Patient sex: F
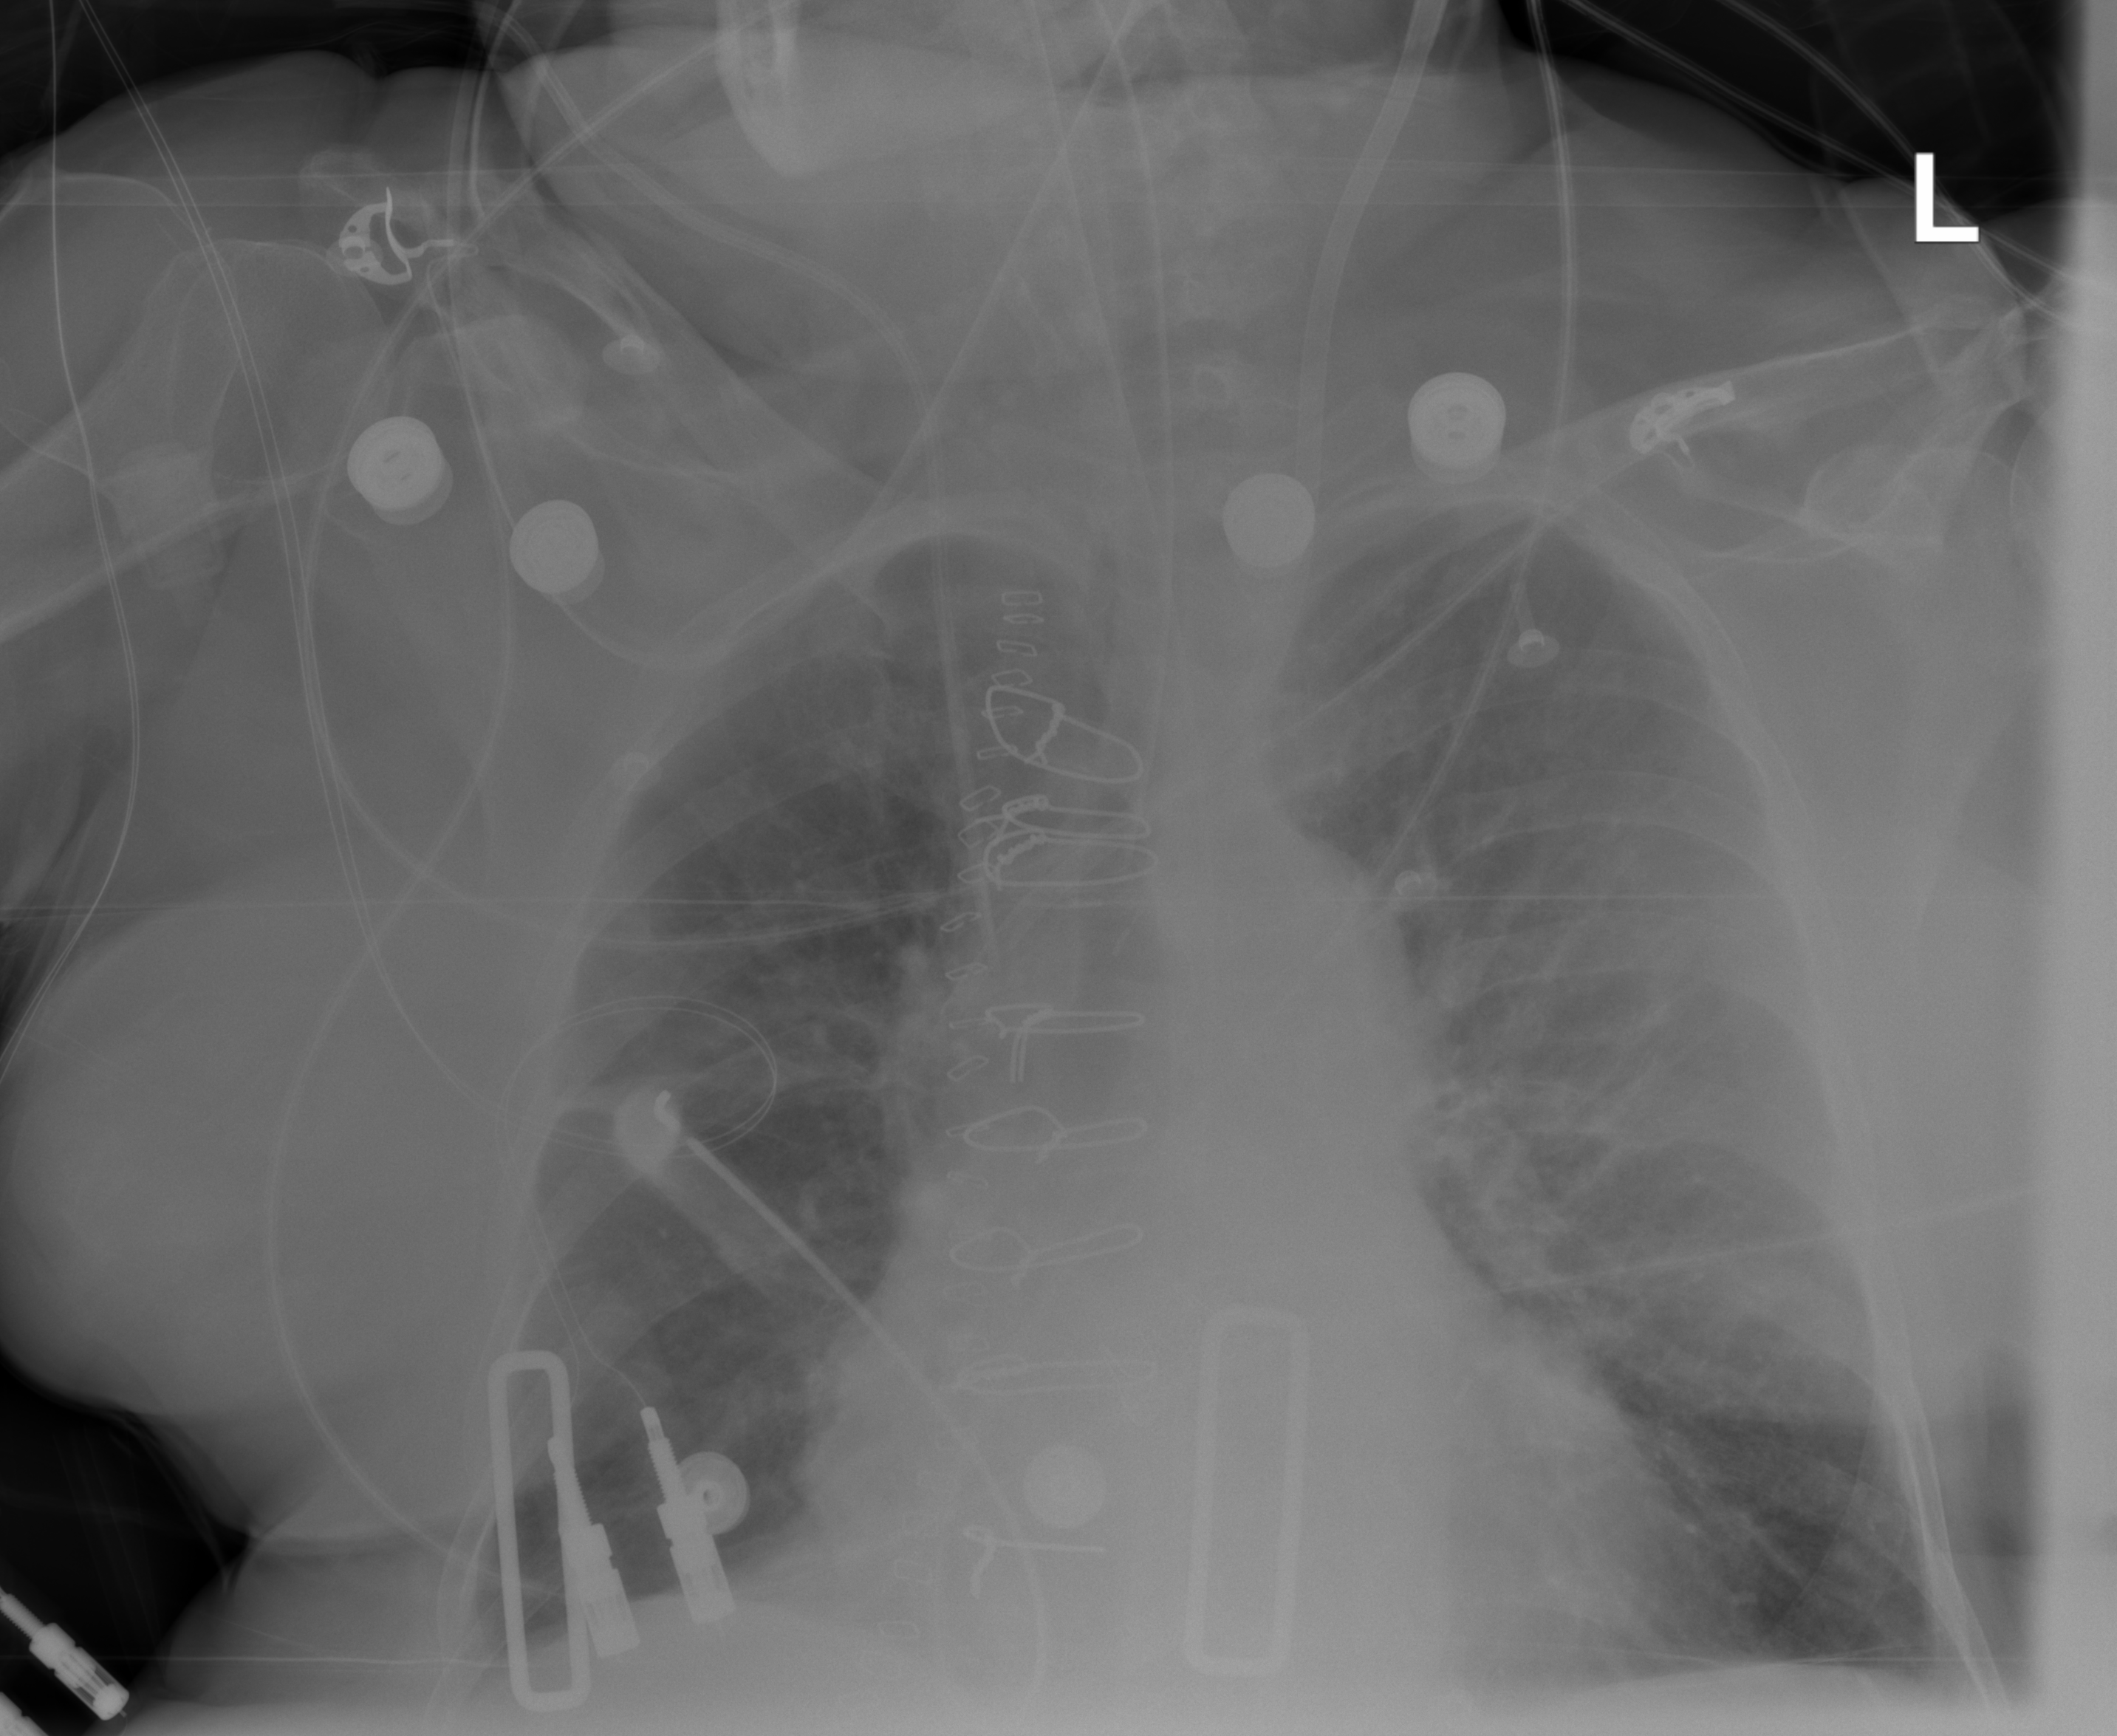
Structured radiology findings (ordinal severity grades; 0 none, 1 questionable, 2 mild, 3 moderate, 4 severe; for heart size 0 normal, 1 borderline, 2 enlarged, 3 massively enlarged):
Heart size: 2
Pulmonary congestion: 2
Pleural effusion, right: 1
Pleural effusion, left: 1
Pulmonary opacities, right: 0
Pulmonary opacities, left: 2
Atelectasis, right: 0
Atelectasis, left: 2